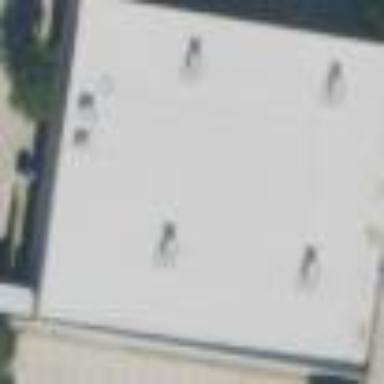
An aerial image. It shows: Building that houses furniture shop.